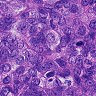
Metastatic tissue present: yes